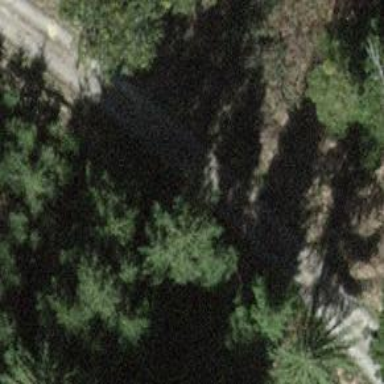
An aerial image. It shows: Compacted grade2 track used for forestry vehicles.